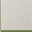
Piece: xx